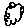
Label: cloud